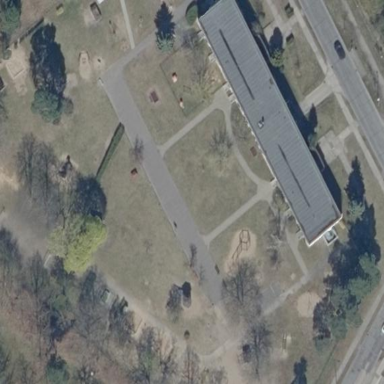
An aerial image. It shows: Kindergarten.